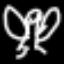
Label: angel